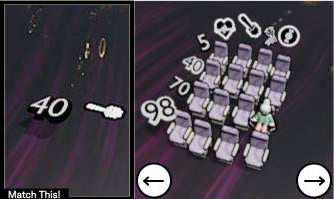
Task: seats
Answer: no